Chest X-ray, AP view. Patient: 21 years old, sex M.
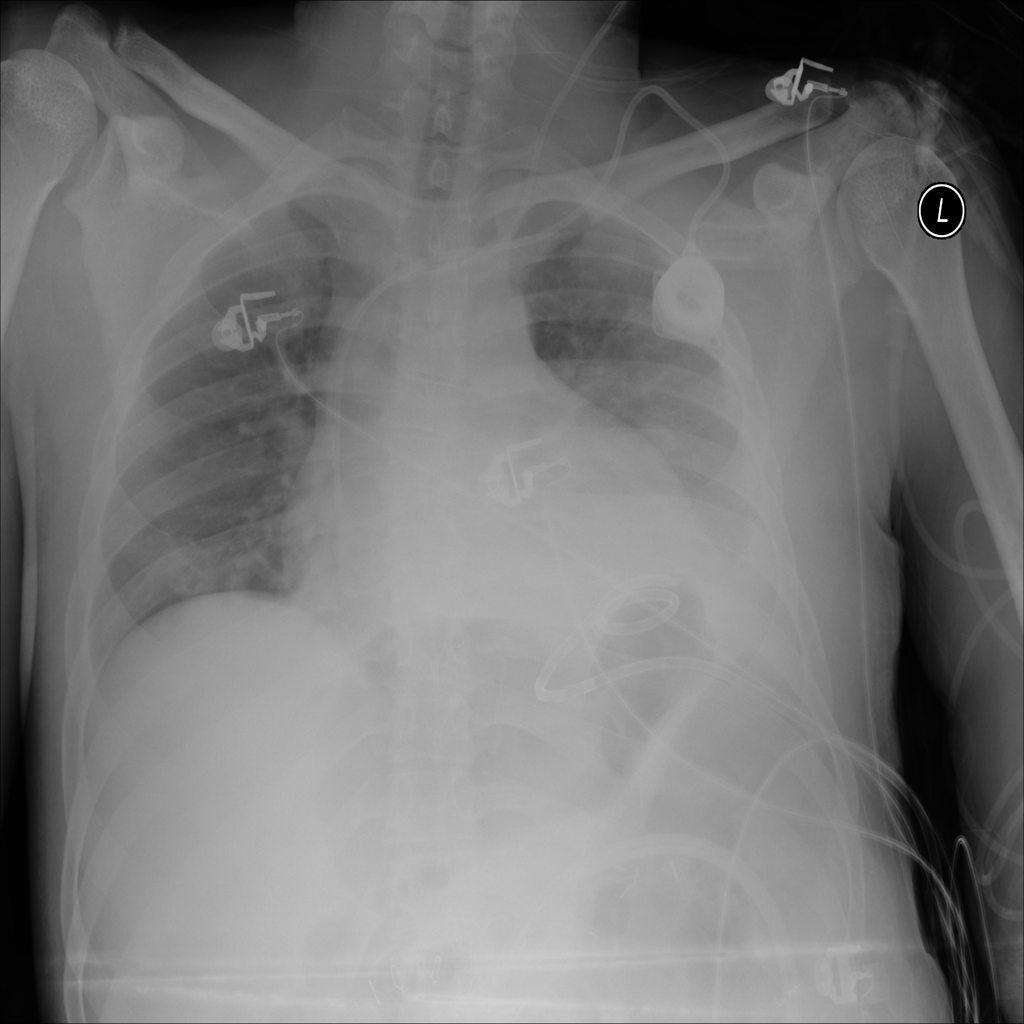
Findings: Atelectasis